Interaction volume radius: 5 \u00c5
Interaction volume height: 50 \u00c5
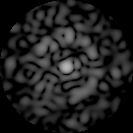
Disorder parameter: 0.7682